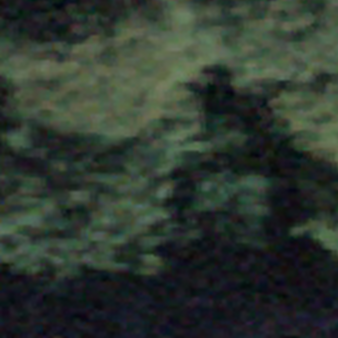
Label: other